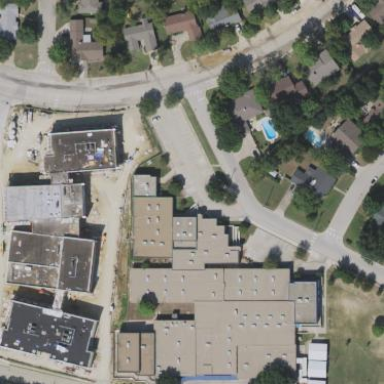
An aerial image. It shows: School building.